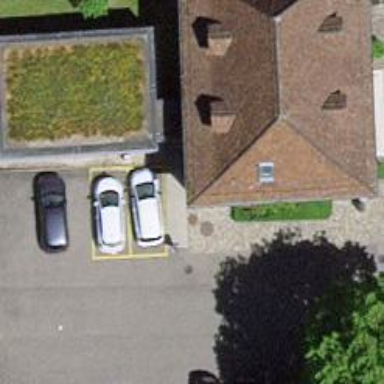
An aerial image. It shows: Charging station.